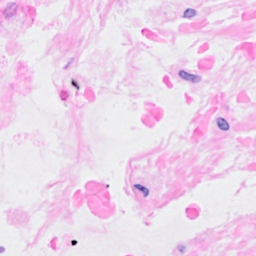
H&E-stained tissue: Breast